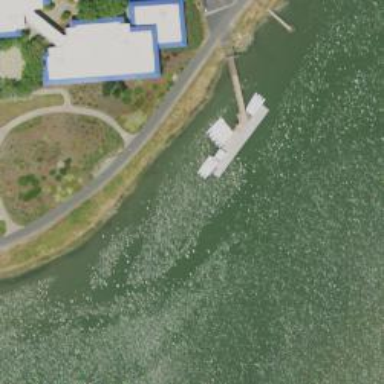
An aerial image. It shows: Man-made pier.